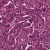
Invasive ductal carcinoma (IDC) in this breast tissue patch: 1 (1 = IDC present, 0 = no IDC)